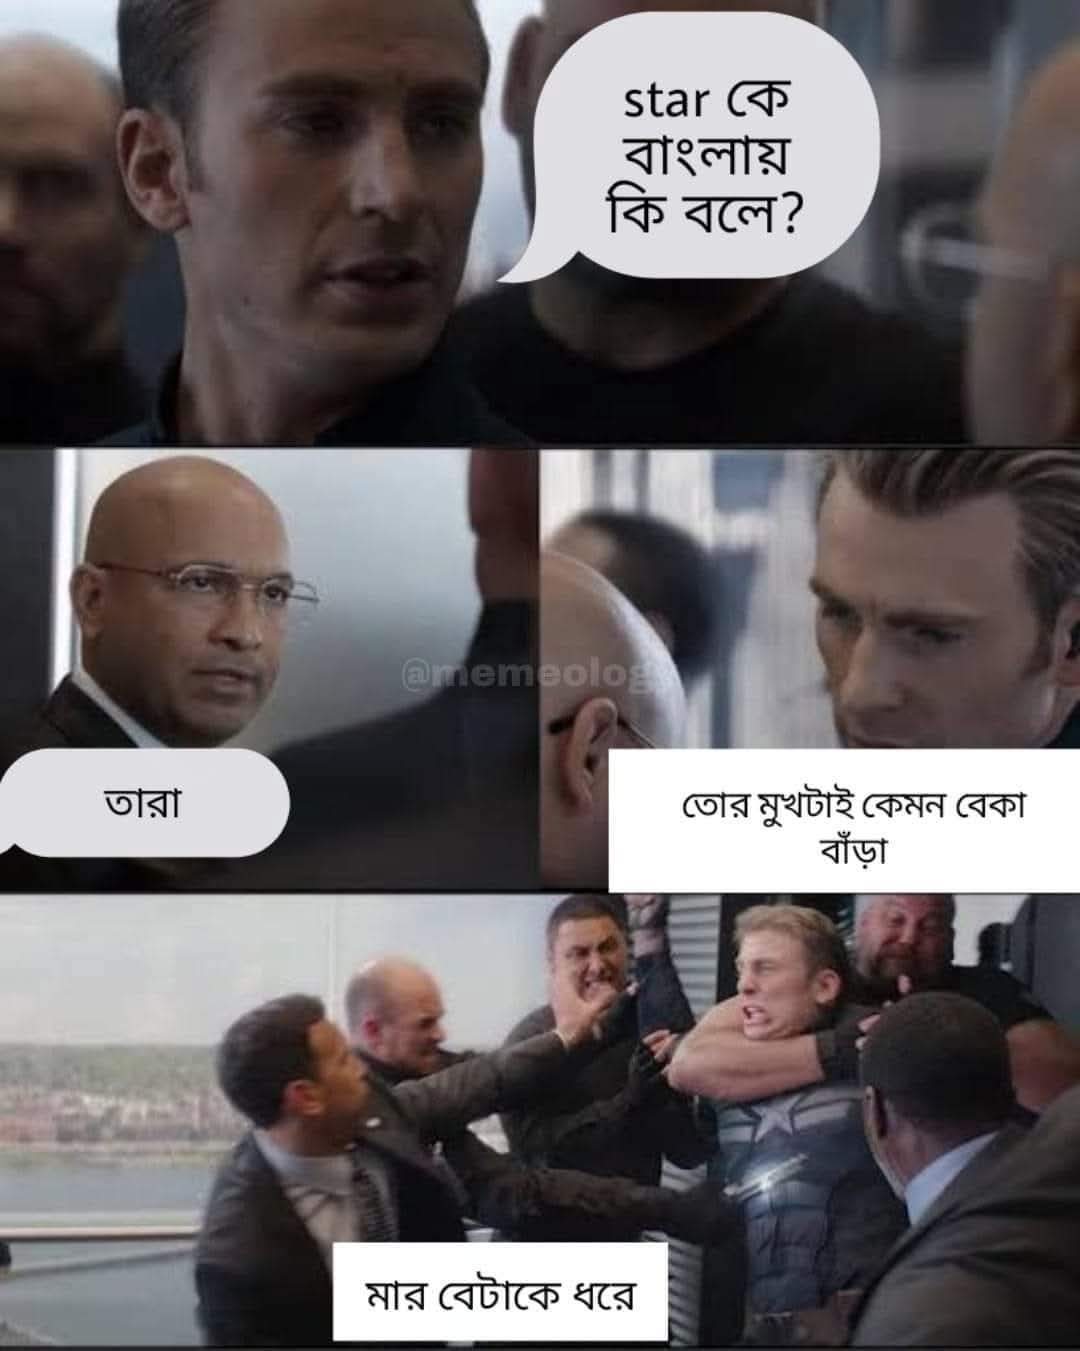
Text: star কে বাংলায় কি বলে?
তারা
তোর মুখটাই কেমন বেকা বাঁড়া
মার বেটাকে ধরে
Label: Hate
Hate category: Personal Offence
Targeted group: Individual